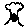
Label: tree